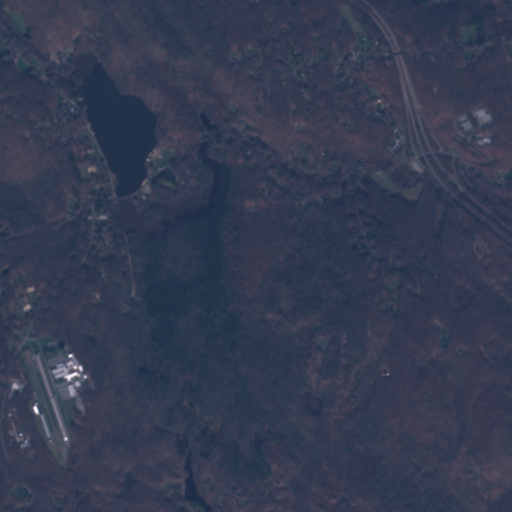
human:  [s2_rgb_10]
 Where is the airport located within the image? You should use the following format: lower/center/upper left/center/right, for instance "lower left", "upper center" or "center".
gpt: The airport is located in the lower left of the image.
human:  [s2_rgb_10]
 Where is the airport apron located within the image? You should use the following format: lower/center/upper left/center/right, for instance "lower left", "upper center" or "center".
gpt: The airport apron is located in the lower left of the image.
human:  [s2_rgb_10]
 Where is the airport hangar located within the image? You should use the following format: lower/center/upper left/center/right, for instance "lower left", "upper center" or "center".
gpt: The airport hangar is located in the lower left of the image.
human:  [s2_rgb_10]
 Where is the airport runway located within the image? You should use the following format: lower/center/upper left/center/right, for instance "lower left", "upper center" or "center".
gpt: The airport runway is located in the lower left of the image.
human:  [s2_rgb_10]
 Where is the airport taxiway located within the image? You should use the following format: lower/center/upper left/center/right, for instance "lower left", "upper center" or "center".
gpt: The airport taxiway is located in the lower left of the image.
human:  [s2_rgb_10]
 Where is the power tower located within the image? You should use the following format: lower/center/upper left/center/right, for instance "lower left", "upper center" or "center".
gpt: The power tower is located in the upper right of the image.
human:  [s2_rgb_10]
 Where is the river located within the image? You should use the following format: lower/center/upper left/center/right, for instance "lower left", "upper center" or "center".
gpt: The river is located in the upper center of the image.
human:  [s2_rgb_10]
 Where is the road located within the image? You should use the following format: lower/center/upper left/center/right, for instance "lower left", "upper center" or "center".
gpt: There is no road in the image.